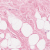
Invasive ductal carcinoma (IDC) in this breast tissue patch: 0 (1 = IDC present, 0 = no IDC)